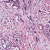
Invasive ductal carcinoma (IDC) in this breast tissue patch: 1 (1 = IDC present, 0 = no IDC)